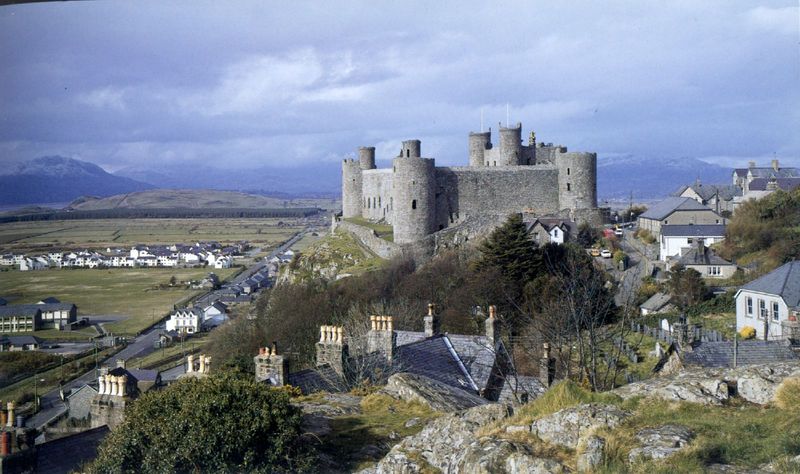
Titel: Harlech Castle, Harlech/Gwynedd/Wales
Standort: Harlech (EU - GB - Wales - Gwynedd)
Schlagwörter: baum, berg, felsen, himmel, wolken, landschaft, stadt, fenster, straße, gras, haus, wiese, ebene, felder, ferne, horizont, häuser, hügel, weite, busch, kamin, kamine, schornstein, turm, bewölkt, ort, berge, gebirge, dorf, dächer, mauer, schornsteine, farbe, zinnen, foto, fotografie, burg, türme, festung, gemäuer, mauern, gebierge, zinne, gemauert, ecktürme, feste, schießscharte, ber, irland